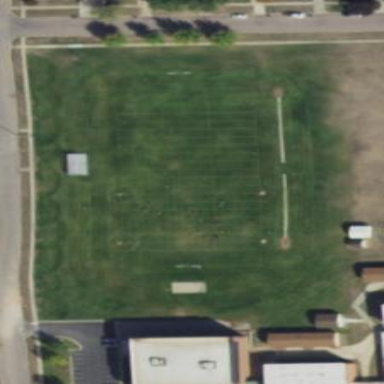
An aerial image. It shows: Pitch for American football.